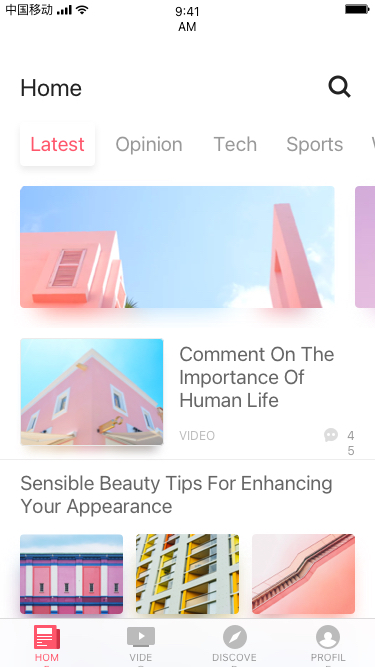
Text in this UI design:
Home
Latest
Opinion
Tech
Sports
World
Comment On The Importance Of Human Life
VIDEO
45
Sensible Beauty Tips For Enhancing Your Appearance
221
FASHION